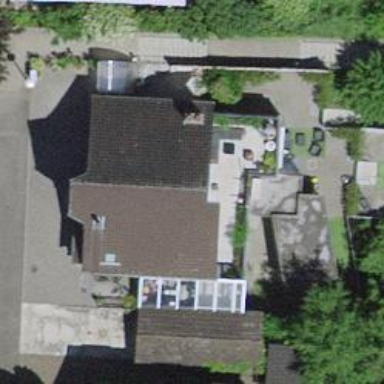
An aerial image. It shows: Building.